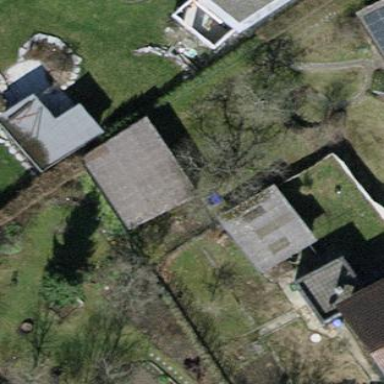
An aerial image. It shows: Shed building.